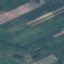
Land use / land cover class: AnnualCrop